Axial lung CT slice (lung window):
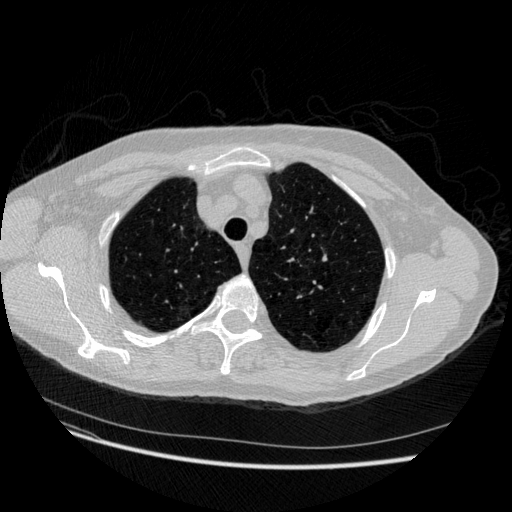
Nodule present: no